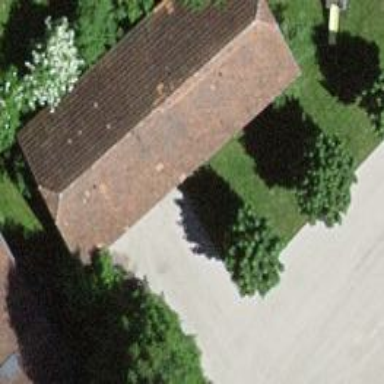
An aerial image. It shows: Rural barn.